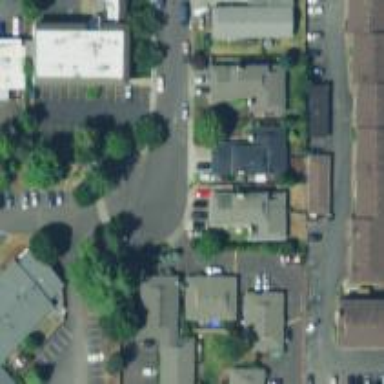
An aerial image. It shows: Residential road with sidewalk on the left side.